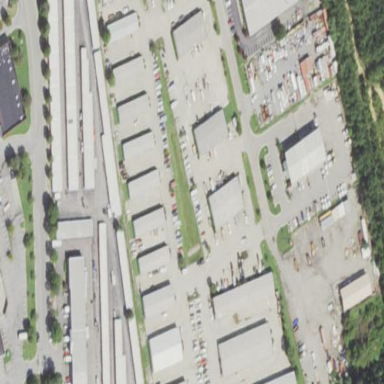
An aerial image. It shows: Area designated for garages.